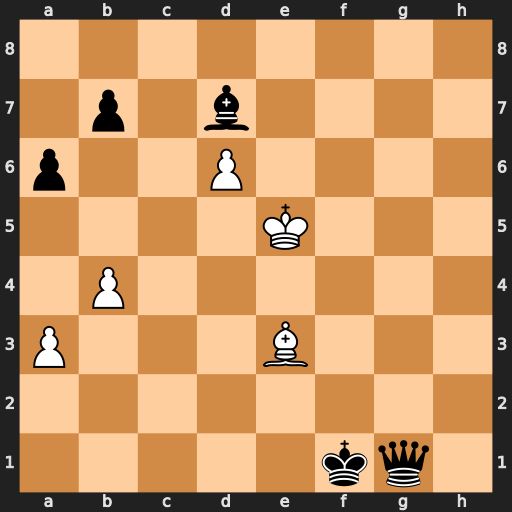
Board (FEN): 8/1p1b4/p2P4/4K3/1P6/P3B3/8/5kq1
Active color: w
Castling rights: -
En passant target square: -
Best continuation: Bxg1 Kxg1 Kf6 Kf2 Ke7 Bg4 d7